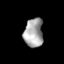
Tissue: prostate
Cell type: T cells
Senescence score: 0.7391
Nuclear area (px): 537
Mean DAPI intensity: 167.387